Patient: sex F, age 60
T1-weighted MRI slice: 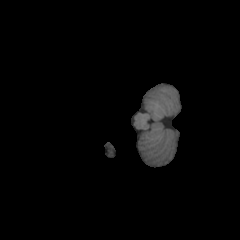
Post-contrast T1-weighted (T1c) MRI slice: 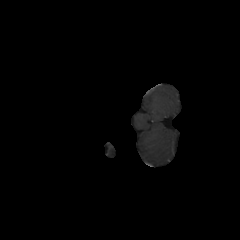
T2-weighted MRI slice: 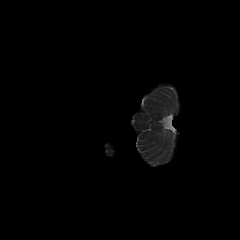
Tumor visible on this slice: no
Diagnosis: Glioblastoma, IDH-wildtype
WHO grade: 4